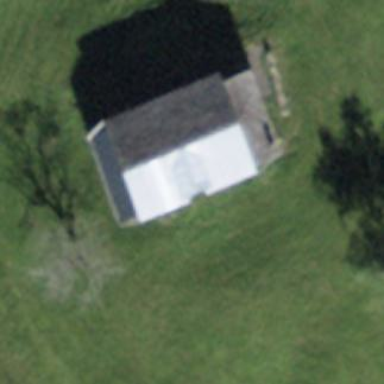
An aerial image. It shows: Rural barn.